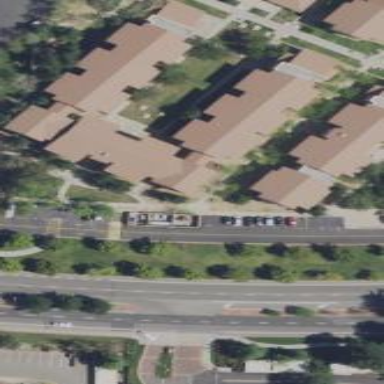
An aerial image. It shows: Dormitory building.